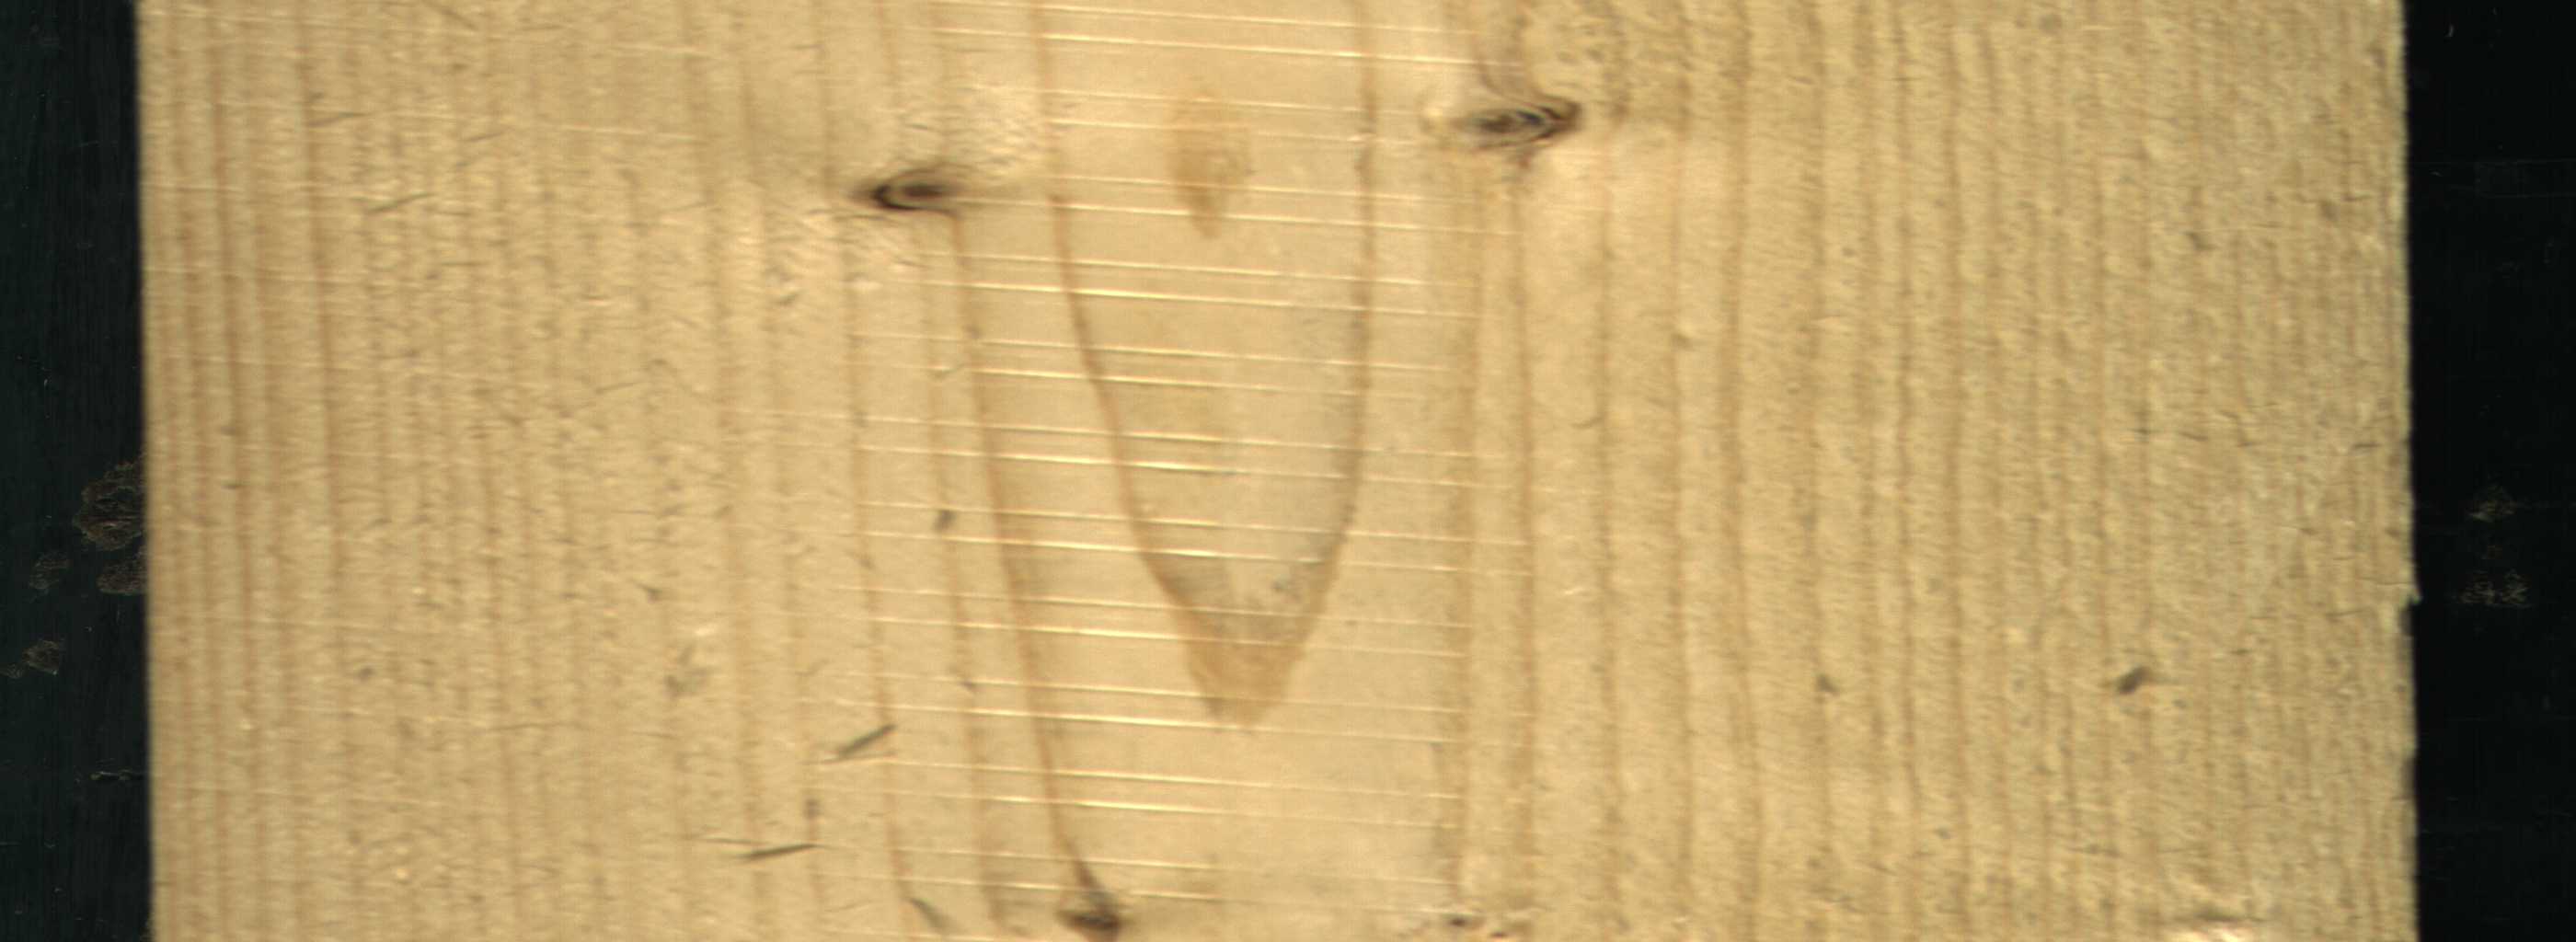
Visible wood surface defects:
Live_Knot
Live_Knot
Live_Knot